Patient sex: M
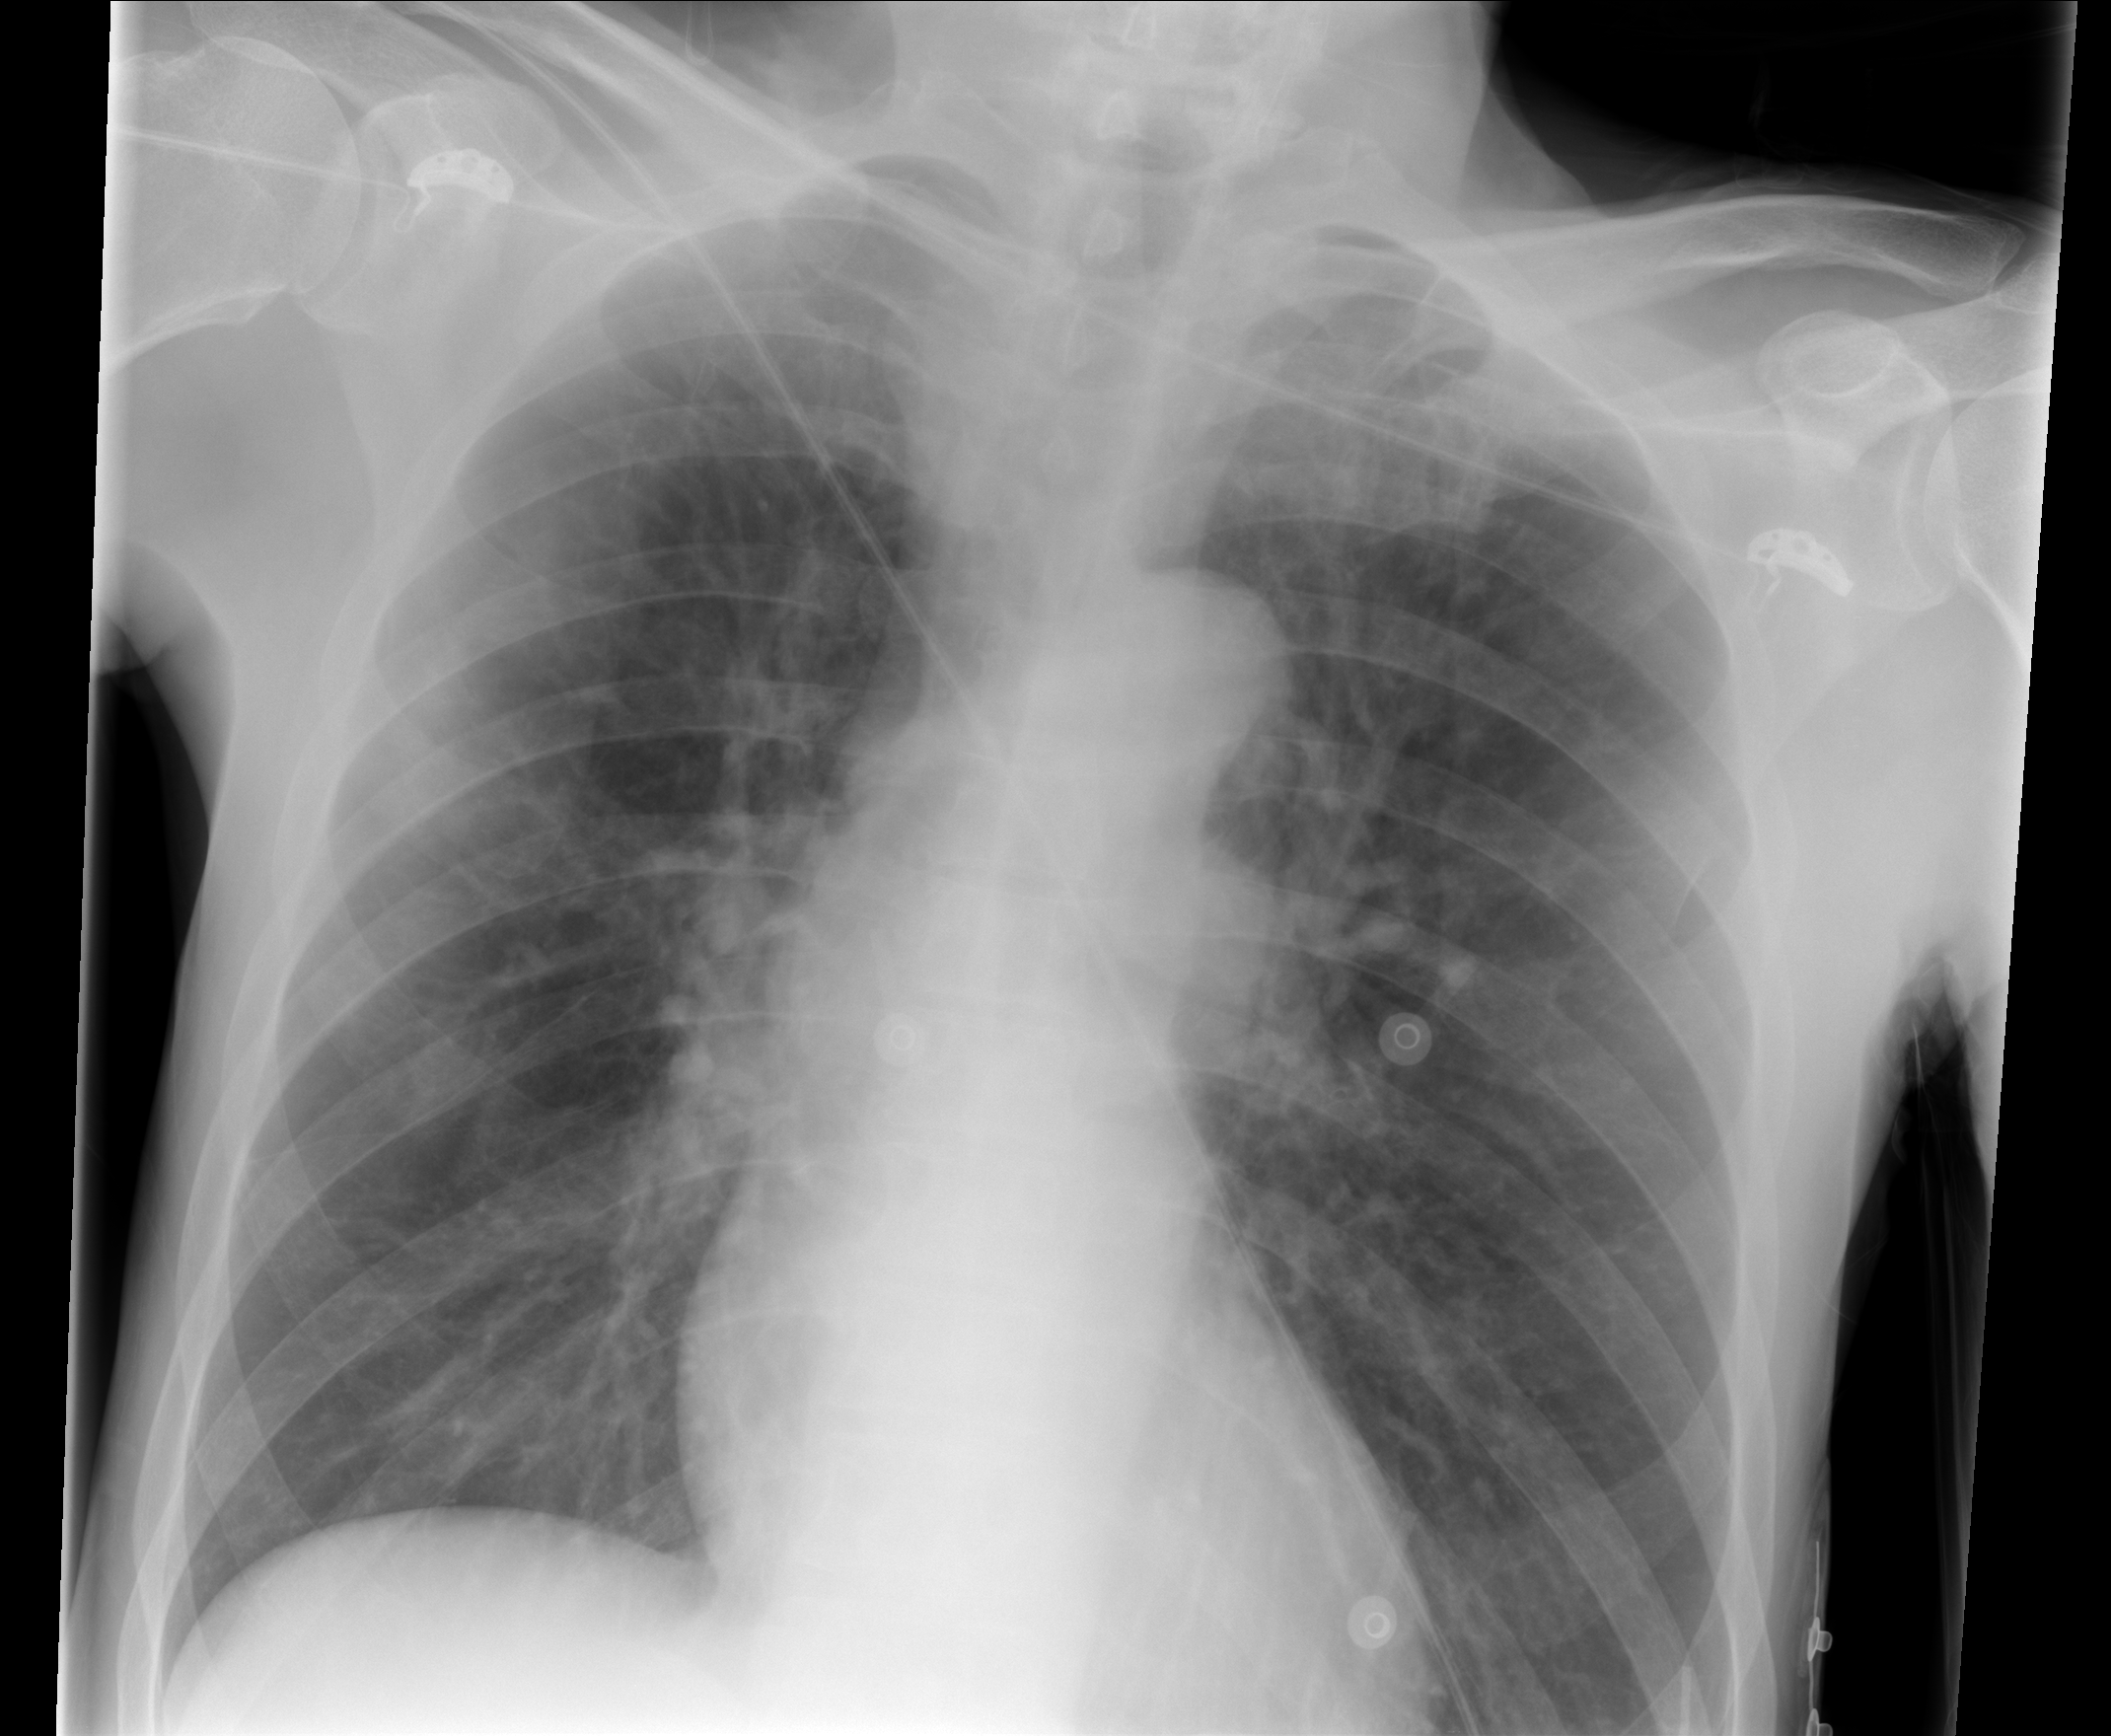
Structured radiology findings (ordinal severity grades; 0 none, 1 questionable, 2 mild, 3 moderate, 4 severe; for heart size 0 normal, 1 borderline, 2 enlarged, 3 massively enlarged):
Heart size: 0
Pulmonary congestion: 2
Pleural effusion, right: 0
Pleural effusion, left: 0
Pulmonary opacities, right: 0
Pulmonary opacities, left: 0
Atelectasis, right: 0
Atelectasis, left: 0